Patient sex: F
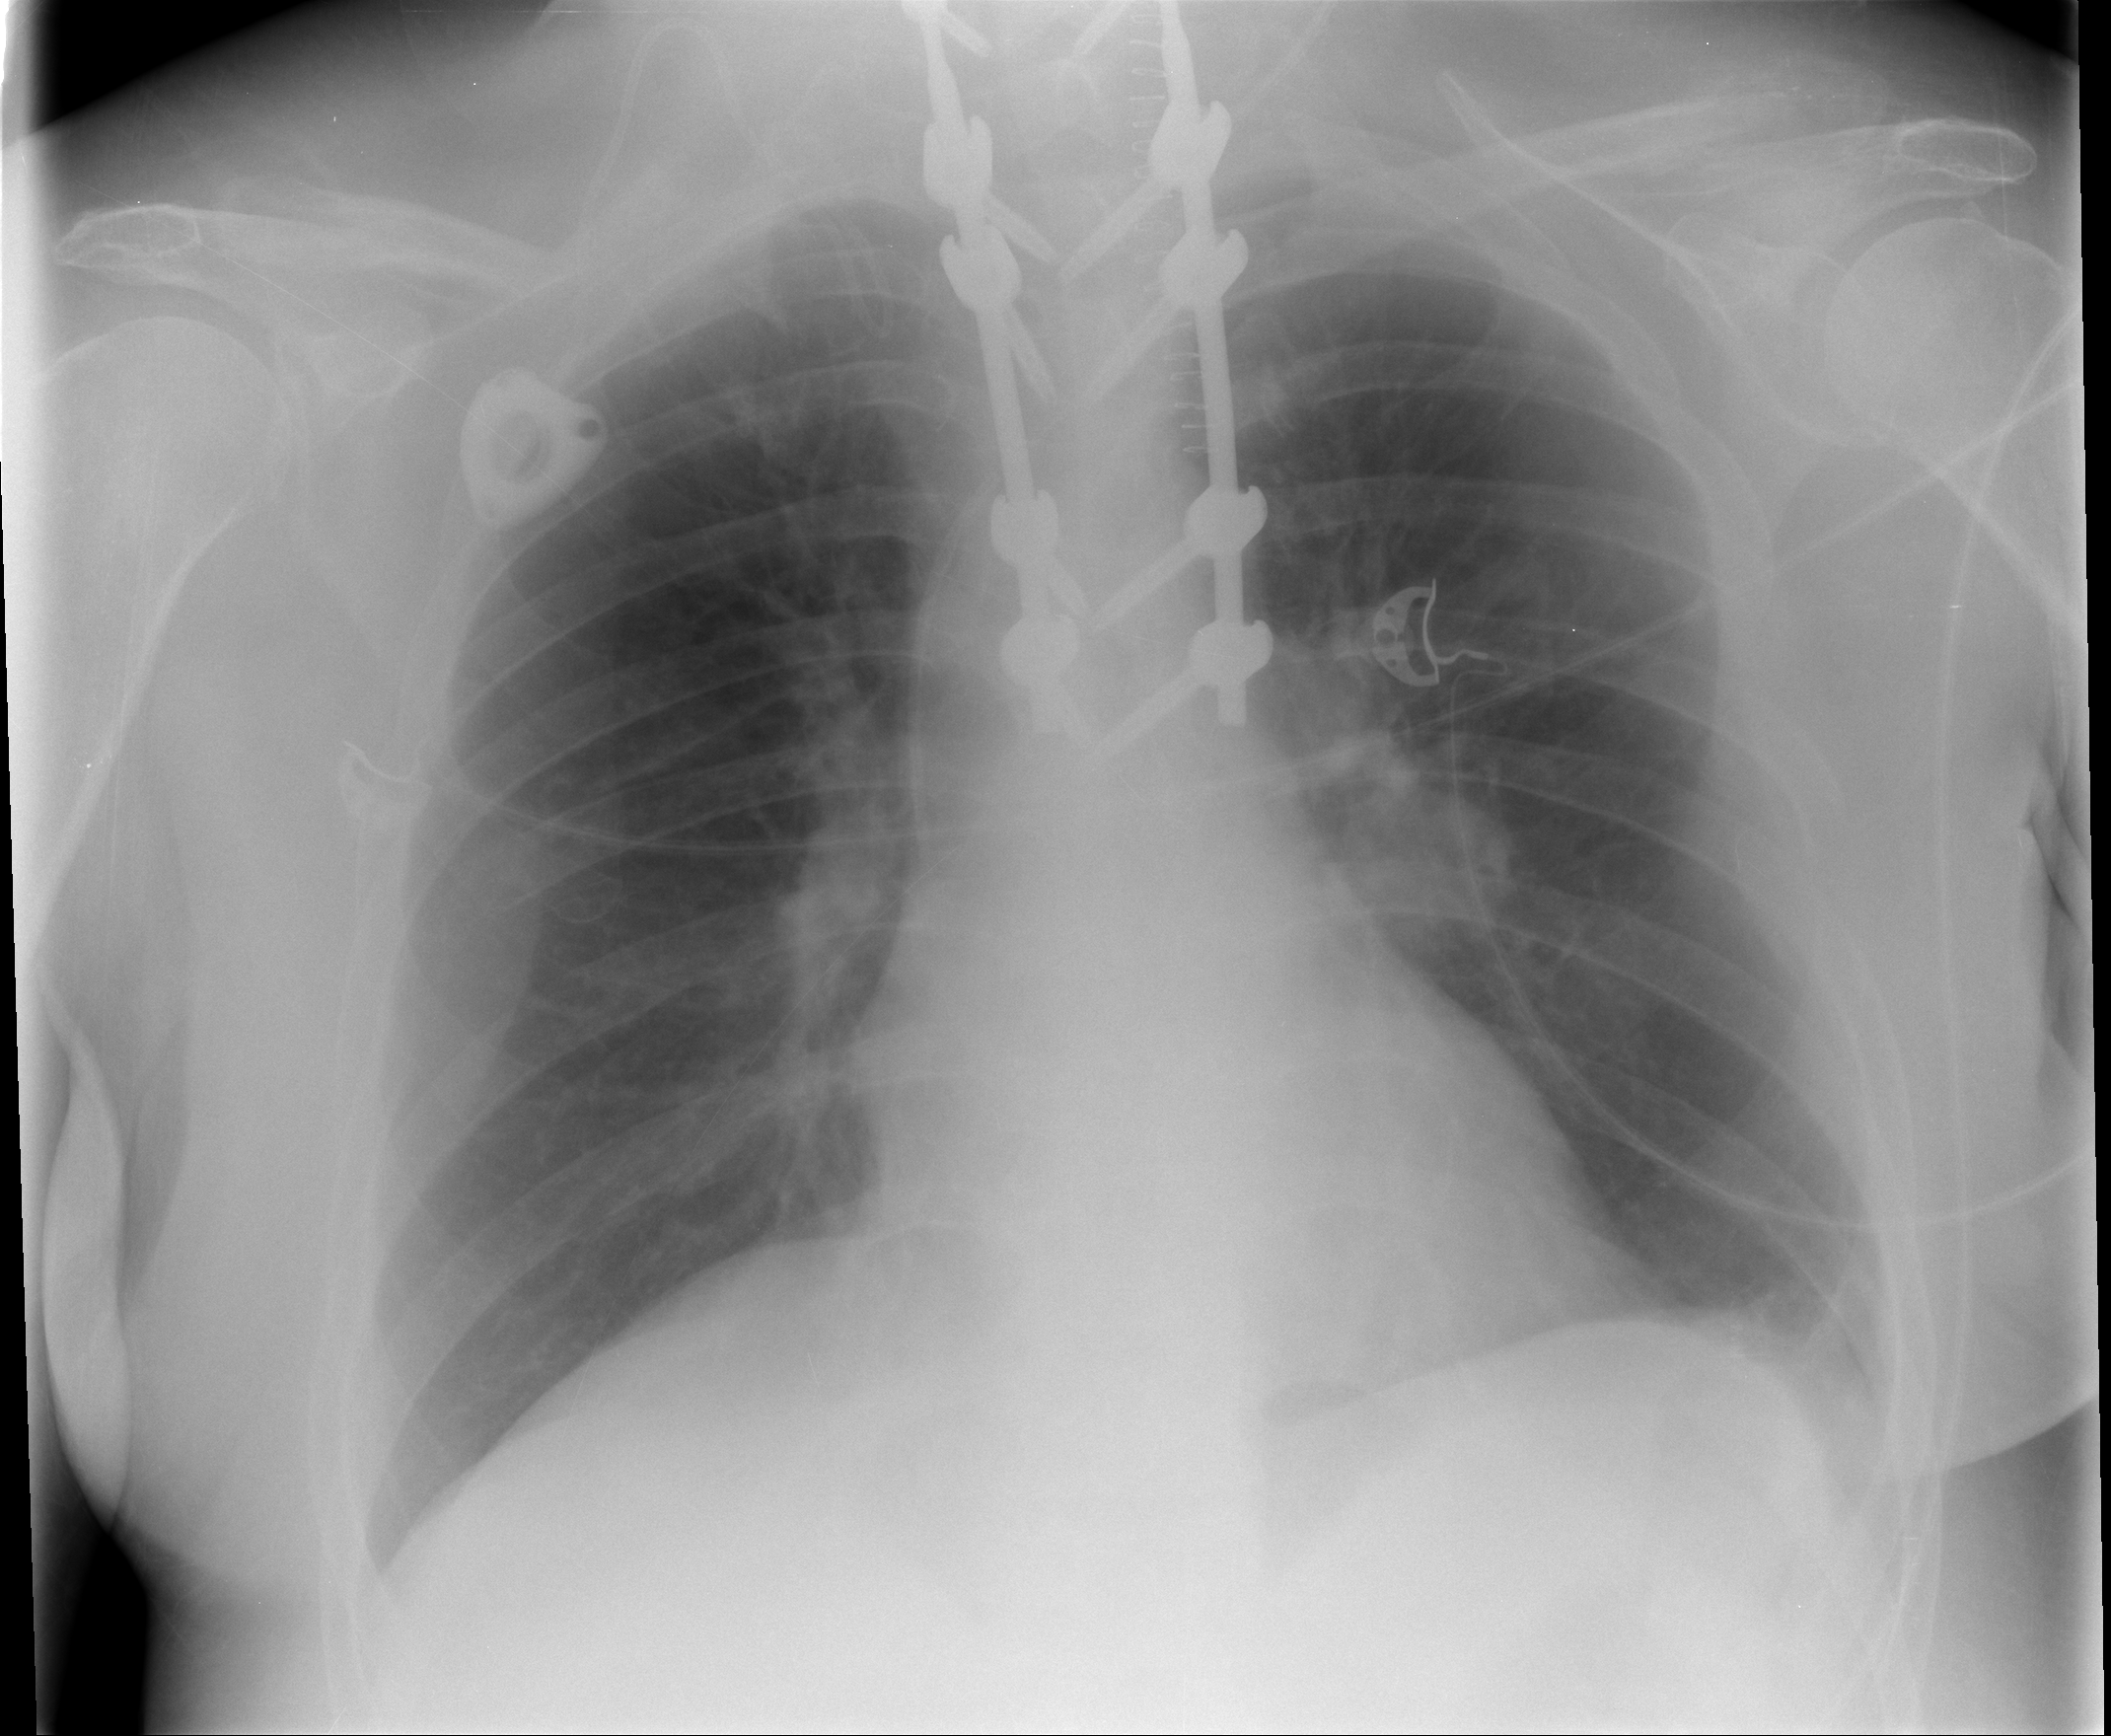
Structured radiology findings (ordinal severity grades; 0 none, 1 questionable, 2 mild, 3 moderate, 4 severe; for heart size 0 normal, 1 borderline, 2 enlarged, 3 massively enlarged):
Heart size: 0
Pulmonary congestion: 1
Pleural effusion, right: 0
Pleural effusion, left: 2
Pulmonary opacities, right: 0
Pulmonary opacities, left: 0
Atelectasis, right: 0
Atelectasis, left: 0